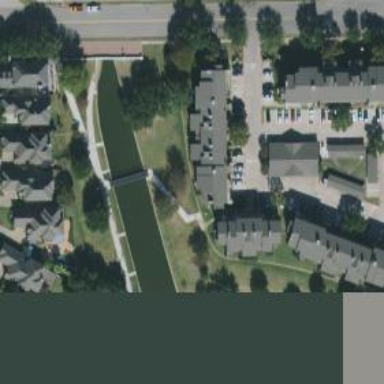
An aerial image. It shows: Canal.